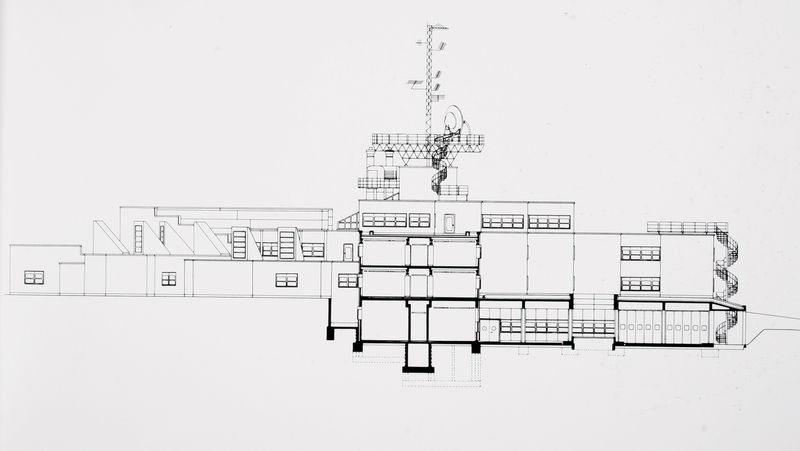
Titel: Schnitt
Künstler: Gustav Peichl
Standort: Eisenstadt
Institution: ORF-Landesstudio
Schlagwörter: weiß, fenster, grau, raum, schwarz, skizze, zeichnung, gebäude, haus, architektur, brücke, gitter, turm, schiff, fassade, dächer, grafik, graphik, linien, treppe, treppen, stufen, fett, schwarzweiß, entwurf, etagen, geschosse, plan, rampe, wendeltreppe, deck, kabine, stockwerke, spirale, antenne, aufriss, etage, fundament, architekturskizze, satellitenschüssel, trppen, aussentreppen, etagenstockwerke